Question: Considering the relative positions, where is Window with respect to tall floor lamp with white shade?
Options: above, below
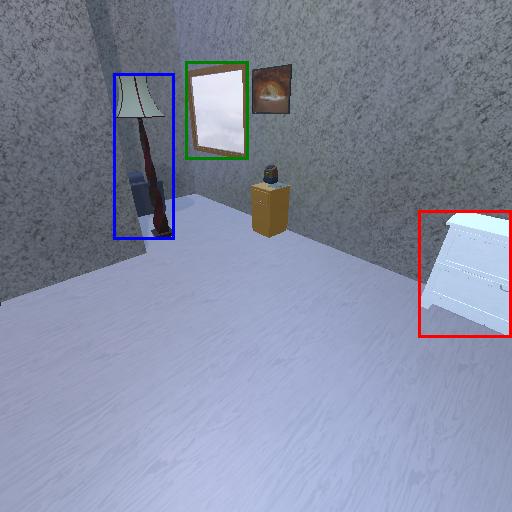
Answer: above